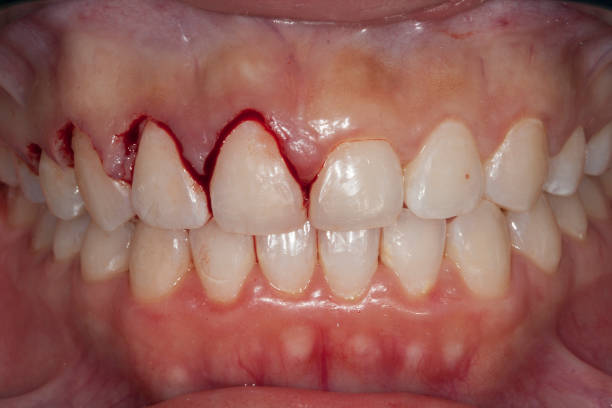
Condition: Gingivitis